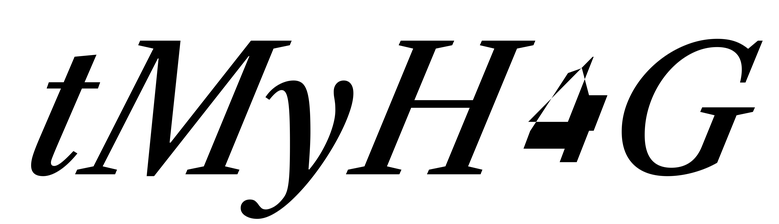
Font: LibreCaslonText-Italic_Medium_Italic